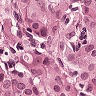
Metastatic tissue present: yes